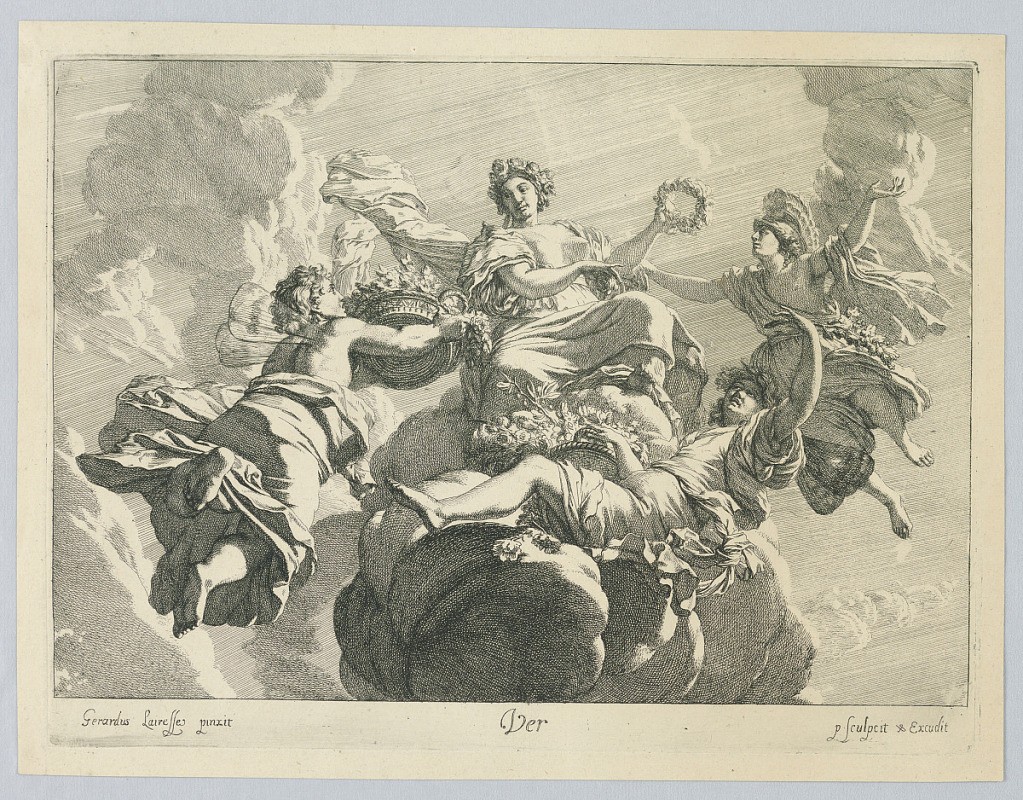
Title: Ver (Spring)
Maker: Gérard de Lairesse, Dutch, 1641–1711
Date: ca. 1680
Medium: Etching on paper
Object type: Print
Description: Spring seated on a cloud, surrounded by 3 nymphs with baskets and garlands of flowers. The title and artist's name below.